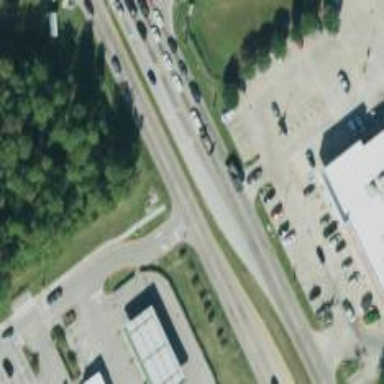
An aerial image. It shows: Stop road.